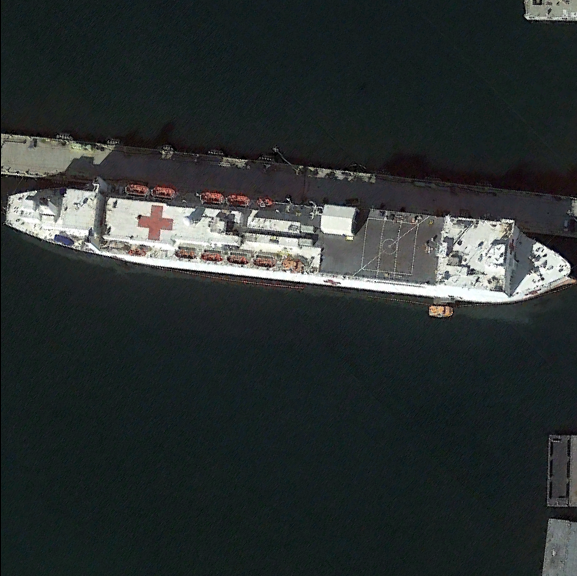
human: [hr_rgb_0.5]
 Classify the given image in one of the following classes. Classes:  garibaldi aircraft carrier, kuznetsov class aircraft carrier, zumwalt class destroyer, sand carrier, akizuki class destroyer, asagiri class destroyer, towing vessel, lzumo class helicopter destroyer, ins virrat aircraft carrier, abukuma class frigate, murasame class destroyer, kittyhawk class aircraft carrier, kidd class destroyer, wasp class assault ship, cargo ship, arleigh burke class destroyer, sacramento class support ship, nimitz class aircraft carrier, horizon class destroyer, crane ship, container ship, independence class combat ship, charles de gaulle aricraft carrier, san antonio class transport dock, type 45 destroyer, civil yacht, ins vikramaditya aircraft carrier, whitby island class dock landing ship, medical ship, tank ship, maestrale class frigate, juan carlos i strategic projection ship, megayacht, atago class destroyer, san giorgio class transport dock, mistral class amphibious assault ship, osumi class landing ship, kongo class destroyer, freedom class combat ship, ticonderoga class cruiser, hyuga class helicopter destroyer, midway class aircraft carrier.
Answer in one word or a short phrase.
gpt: Medical ship